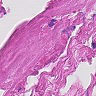
Metastatic tissue present: no